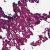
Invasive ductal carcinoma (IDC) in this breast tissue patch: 0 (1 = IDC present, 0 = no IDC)